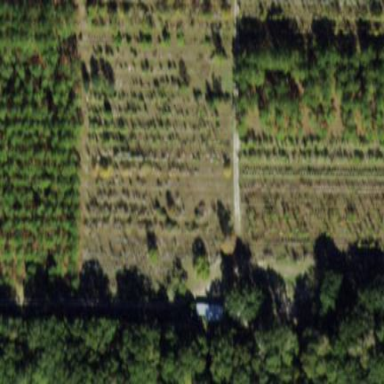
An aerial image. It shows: Plant nursery with trees.